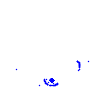
Particle: pion